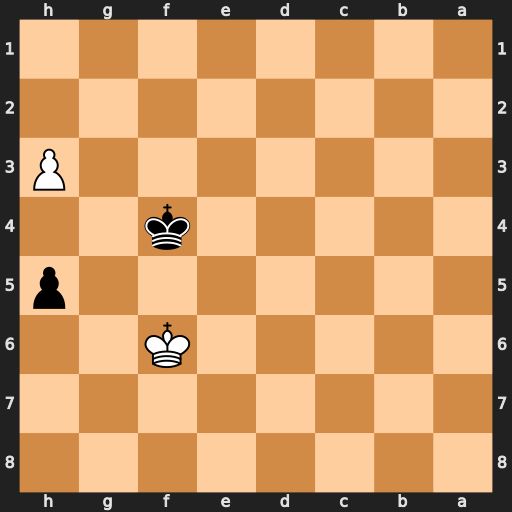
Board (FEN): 8/8/5K2/7p/5k2/7P/8/8
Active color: b
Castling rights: -
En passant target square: -
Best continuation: h4 Ke6 Kg3 Ke5 Kxh3